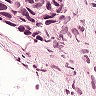
Metastatic tissue present: yes